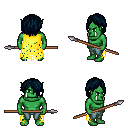
a pixel art fantasy rpg character, male body template, orc, green skin, yellow tattered cape, teal pants, raven bangs hairstyle, spear, four views (front, back, left, right), 2x2 character sprite sheet, small pixel art, hard edges, no anti-aliasing